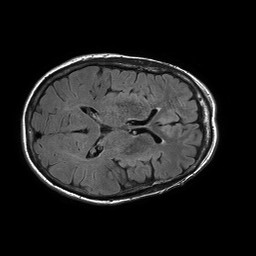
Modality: FLAIR
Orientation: axial
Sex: female
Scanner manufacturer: philips
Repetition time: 11 s
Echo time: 0.125 s